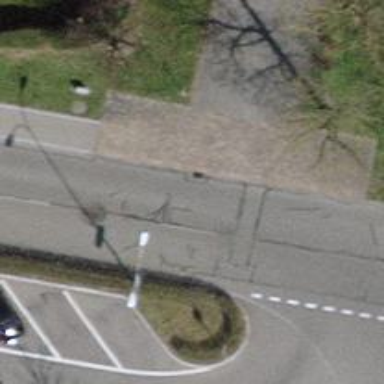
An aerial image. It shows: Sidewalk.